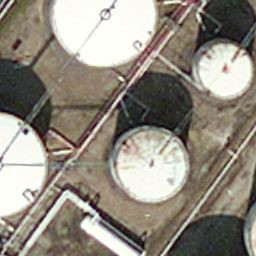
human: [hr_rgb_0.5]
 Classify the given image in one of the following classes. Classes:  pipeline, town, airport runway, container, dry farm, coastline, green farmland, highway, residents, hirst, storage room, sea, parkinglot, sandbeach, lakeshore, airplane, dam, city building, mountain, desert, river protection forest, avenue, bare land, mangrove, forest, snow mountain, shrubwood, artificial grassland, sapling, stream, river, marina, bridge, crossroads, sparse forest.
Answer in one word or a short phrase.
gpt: storage room